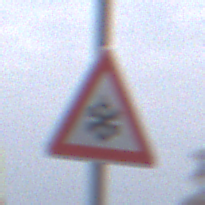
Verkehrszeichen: SchneeOderEisglaette
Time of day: MorningAfternoon
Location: Outdoor (Nature)
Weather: Overcast
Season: NotSpecified
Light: Natural